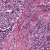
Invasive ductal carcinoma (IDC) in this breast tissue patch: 1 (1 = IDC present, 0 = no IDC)